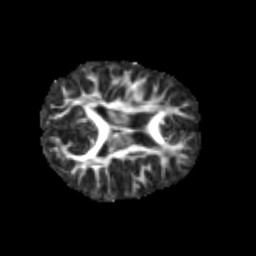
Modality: FA
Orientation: axial
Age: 6
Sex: female
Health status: healthy